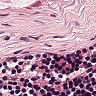
Metastatic tissue present: no